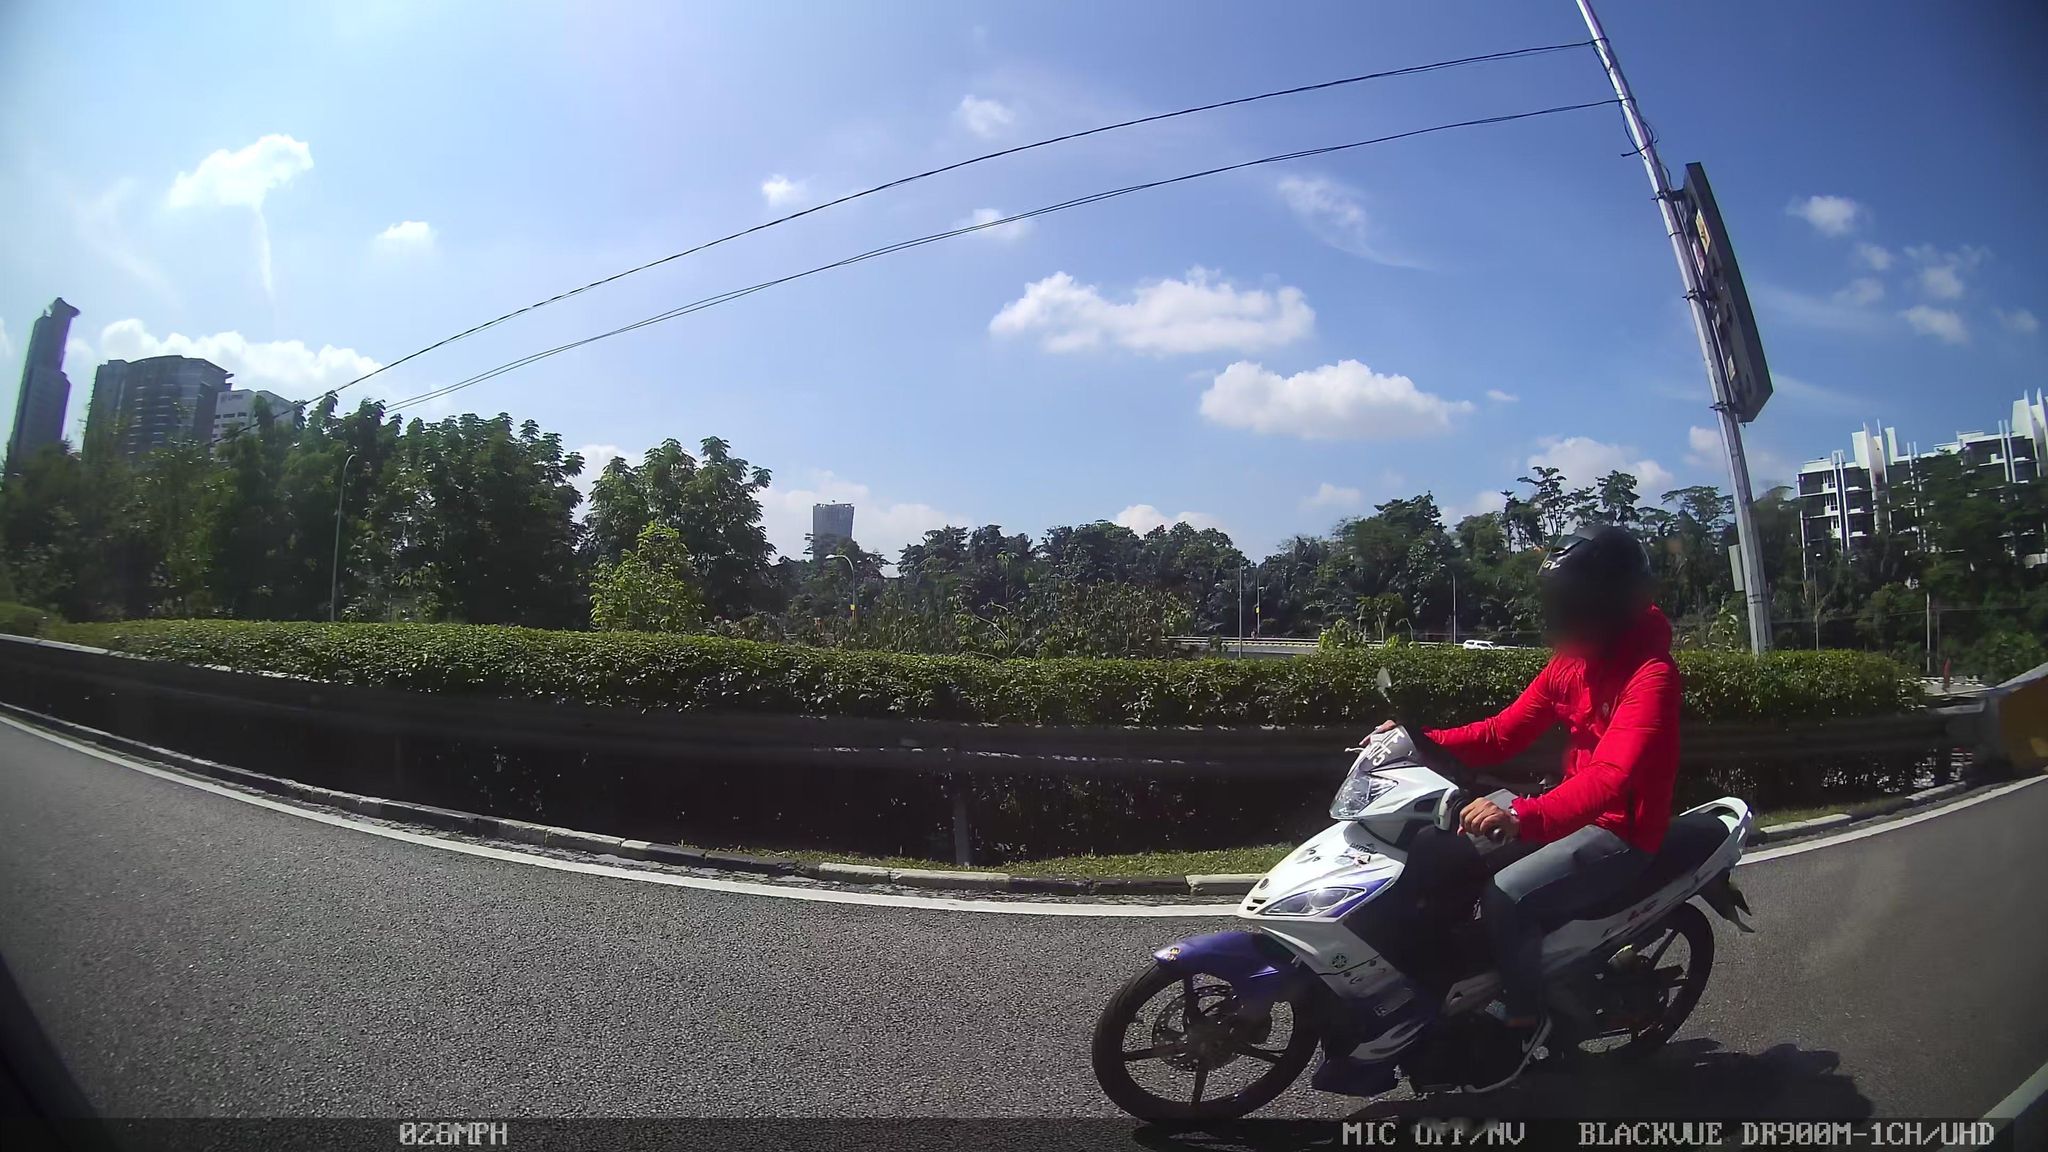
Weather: clear
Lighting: day
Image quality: good
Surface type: driving surface
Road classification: trunk_link, secondary
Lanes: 4, 2, 3
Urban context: urban centre
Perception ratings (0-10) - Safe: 3.8, Lively: 6.07, Beautiful: 6.73, Boring: 7.11, Depressing: 5.84, Wealthy: 3.99